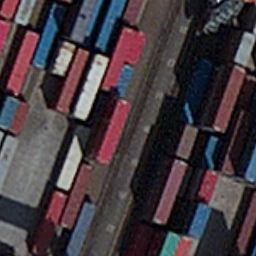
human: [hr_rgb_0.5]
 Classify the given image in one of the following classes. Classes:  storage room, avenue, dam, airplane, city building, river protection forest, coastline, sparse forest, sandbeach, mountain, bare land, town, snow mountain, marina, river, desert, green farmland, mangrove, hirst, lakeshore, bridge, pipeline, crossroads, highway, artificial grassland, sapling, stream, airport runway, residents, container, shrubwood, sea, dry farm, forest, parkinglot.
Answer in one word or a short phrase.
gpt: container